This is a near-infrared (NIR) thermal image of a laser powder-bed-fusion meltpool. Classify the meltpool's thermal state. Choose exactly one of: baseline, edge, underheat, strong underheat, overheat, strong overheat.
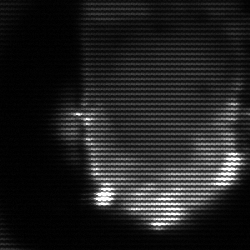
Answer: baseline